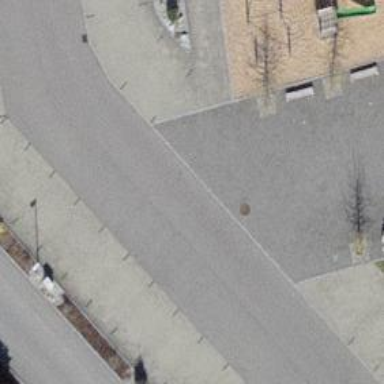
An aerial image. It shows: Footway made of paving stones.